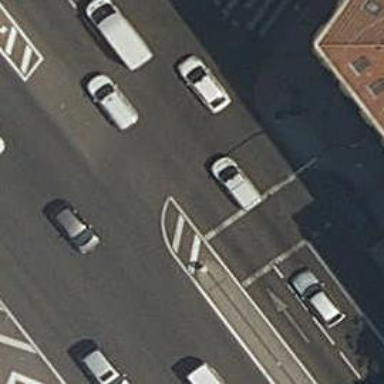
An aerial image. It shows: Road with traffic signals.